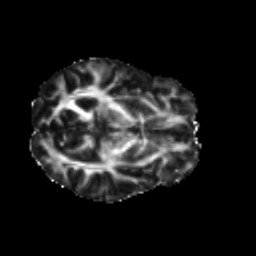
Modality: FA
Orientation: axial
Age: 65
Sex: female
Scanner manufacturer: ge
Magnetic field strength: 3 T
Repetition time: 7.8 s
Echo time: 0.0606 s